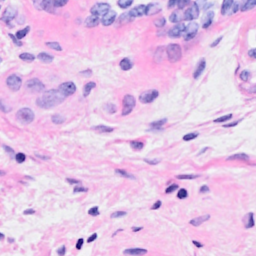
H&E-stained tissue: Breast